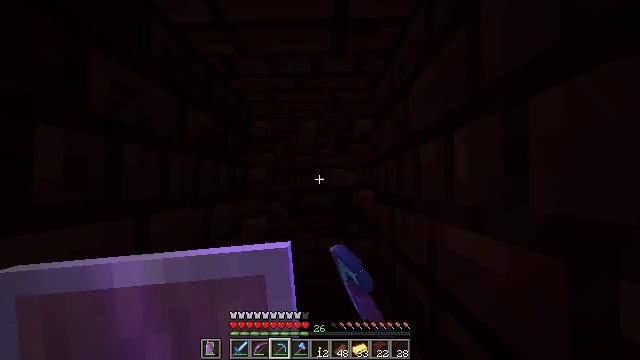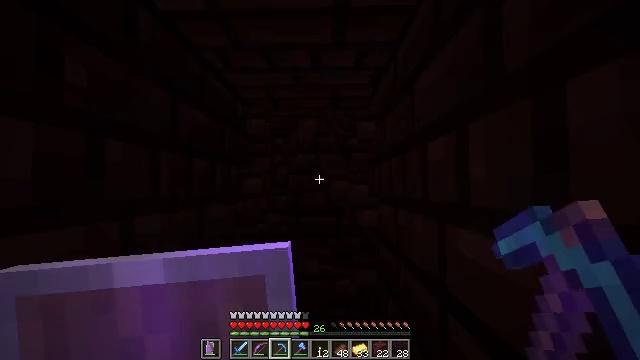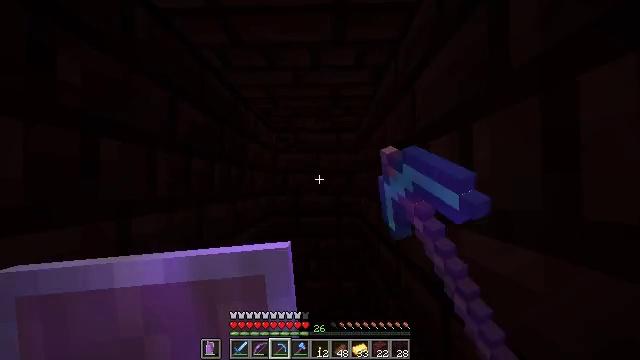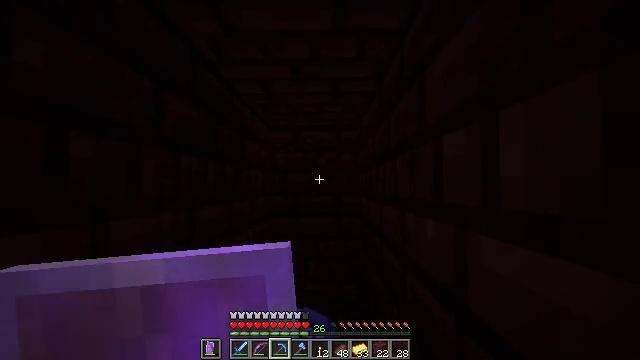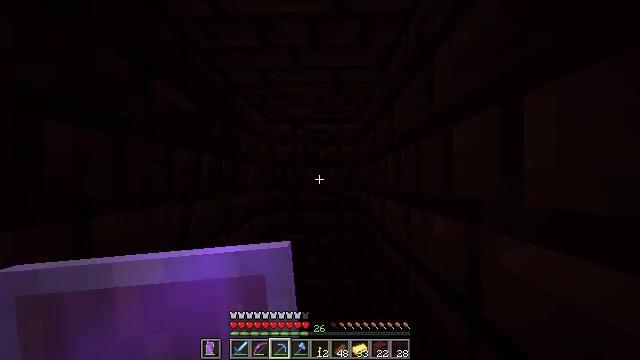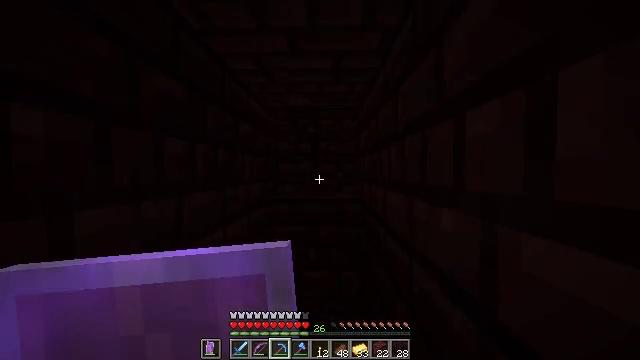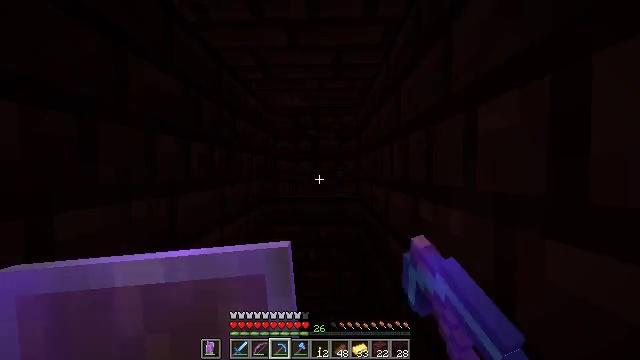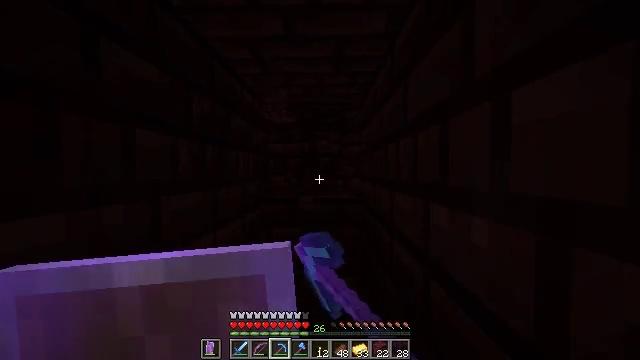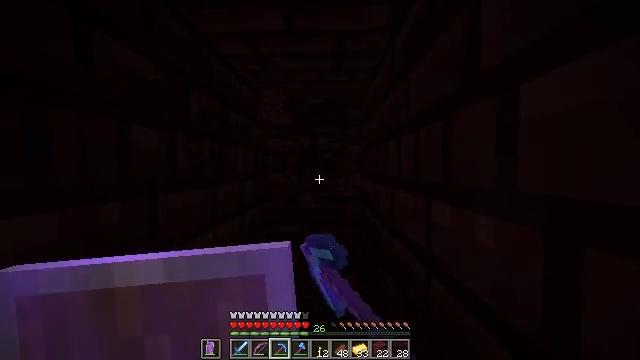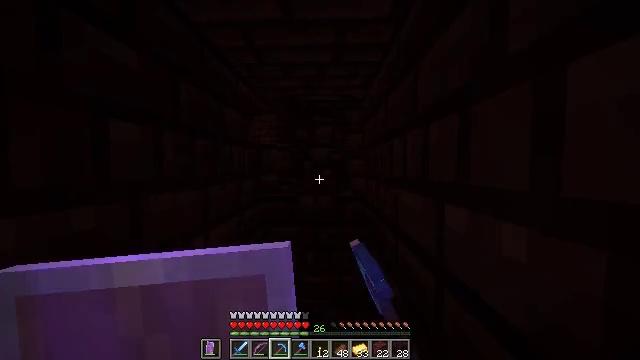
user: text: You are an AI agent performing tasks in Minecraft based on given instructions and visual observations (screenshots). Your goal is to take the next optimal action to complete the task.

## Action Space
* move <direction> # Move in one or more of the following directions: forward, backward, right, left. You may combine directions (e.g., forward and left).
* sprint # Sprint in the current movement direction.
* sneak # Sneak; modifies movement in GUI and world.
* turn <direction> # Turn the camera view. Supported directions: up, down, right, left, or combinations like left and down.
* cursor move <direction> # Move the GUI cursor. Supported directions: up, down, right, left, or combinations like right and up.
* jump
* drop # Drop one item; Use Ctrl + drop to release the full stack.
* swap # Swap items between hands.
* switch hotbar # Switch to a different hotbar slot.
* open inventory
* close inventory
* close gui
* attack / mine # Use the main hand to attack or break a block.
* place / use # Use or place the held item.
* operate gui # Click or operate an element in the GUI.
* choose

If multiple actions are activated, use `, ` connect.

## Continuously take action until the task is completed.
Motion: motion action
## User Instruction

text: Destroy the nether brick stairs to clear a path.
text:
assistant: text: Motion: move forward, sneak, attack / mine
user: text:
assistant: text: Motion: move forward, sneak, attack / mine
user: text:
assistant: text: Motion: move forward, sneak, attack / mine
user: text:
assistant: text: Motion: move forward, sneak, turn down, attack / mine
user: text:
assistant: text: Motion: move forward, sneak, turn down, attack / mine
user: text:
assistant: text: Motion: move forward, sneak, attack / mine
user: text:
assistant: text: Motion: move forward, sneak, attack / mine
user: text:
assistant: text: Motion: move forward, sneak, attack / mine
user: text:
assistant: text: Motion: move forward, sneak, attack / mine
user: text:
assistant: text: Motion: sneak, attack / mine